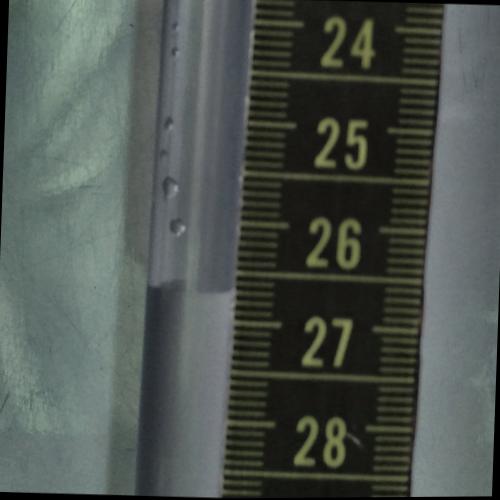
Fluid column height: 26.7 cm